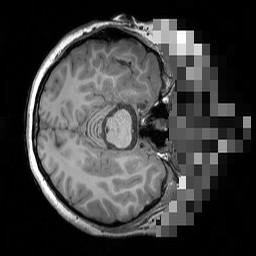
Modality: T1w
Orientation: axial
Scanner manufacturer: siemens
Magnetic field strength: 3 T
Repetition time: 1.5 s
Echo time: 0.00291 s